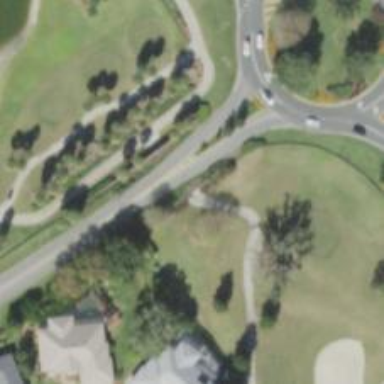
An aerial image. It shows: Path designated for golf carts.